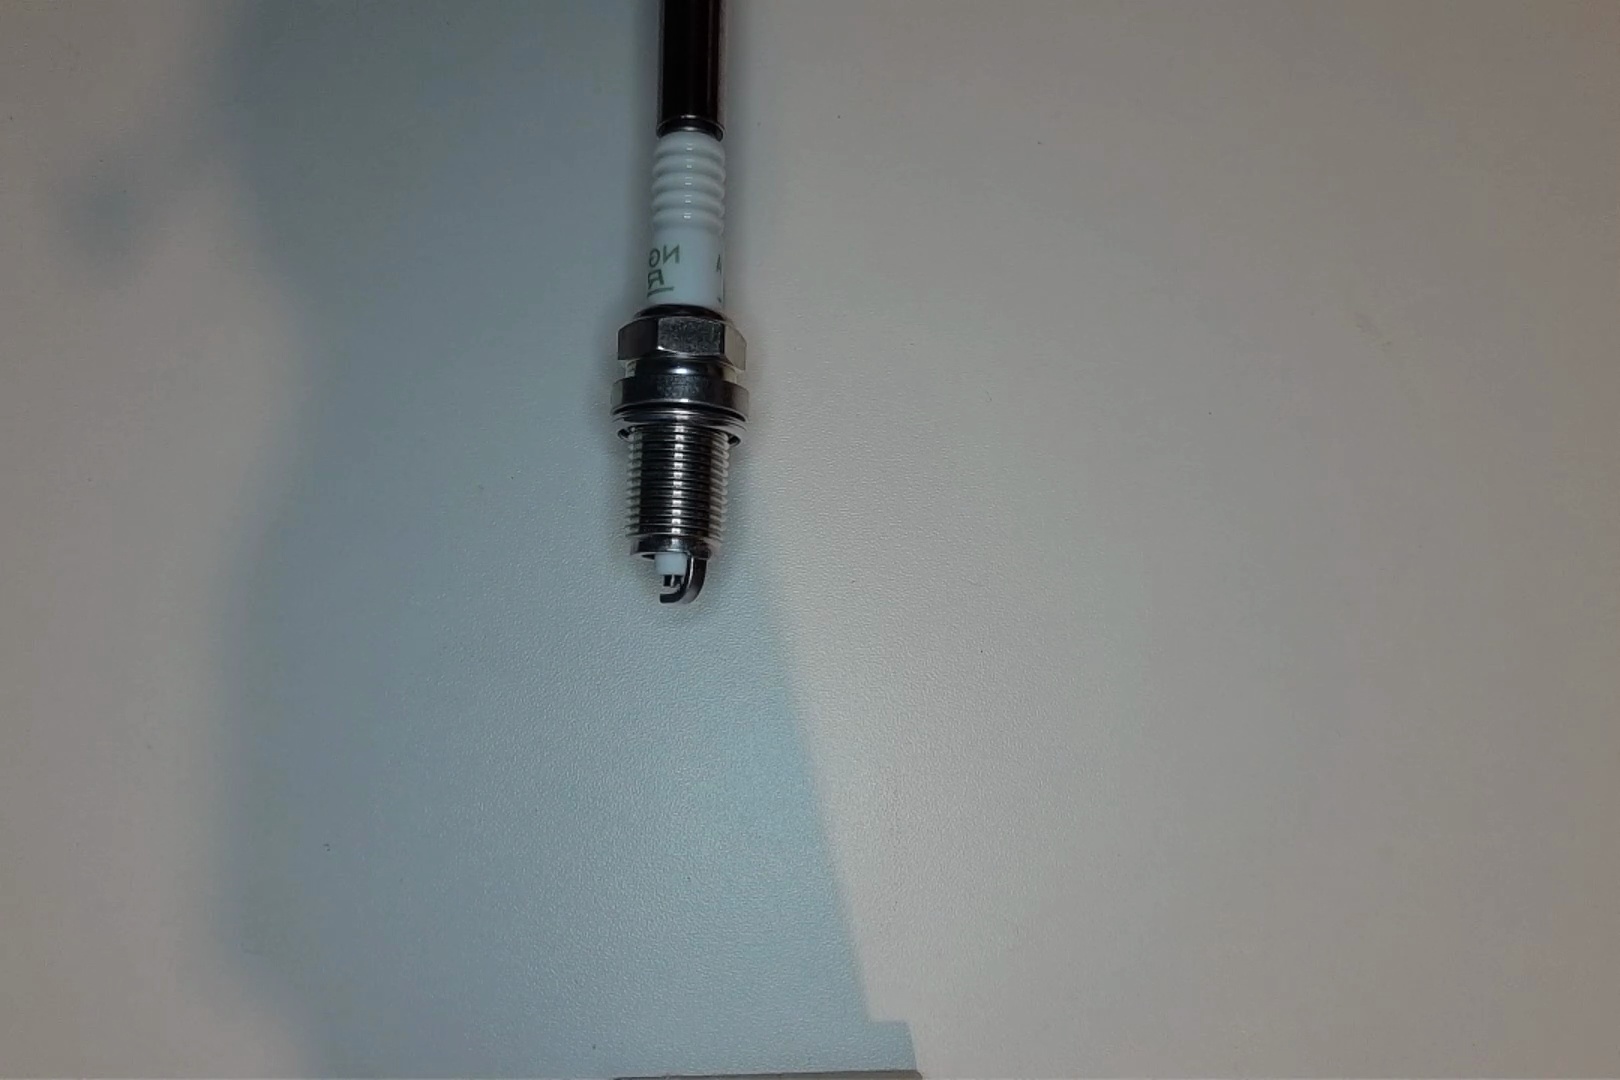
Label: normal